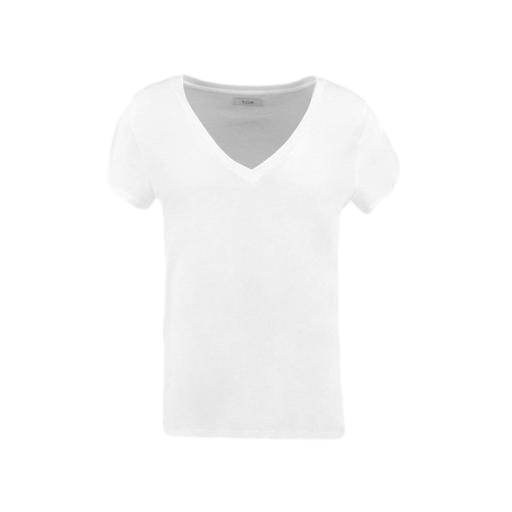
white v-neck t-shirt only macy, white petite t-shirt only macy, white pima t-shirt only macy, white background